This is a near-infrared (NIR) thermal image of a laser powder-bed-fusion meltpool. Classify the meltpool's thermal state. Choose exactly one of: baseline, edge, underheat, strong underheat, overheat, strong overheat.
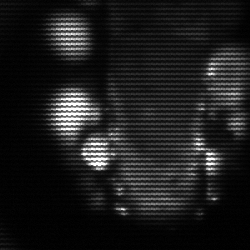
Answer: strong underheat